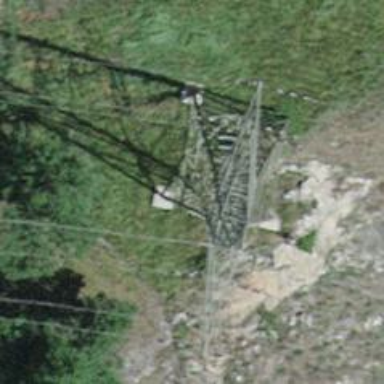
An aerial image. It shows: Power tower.